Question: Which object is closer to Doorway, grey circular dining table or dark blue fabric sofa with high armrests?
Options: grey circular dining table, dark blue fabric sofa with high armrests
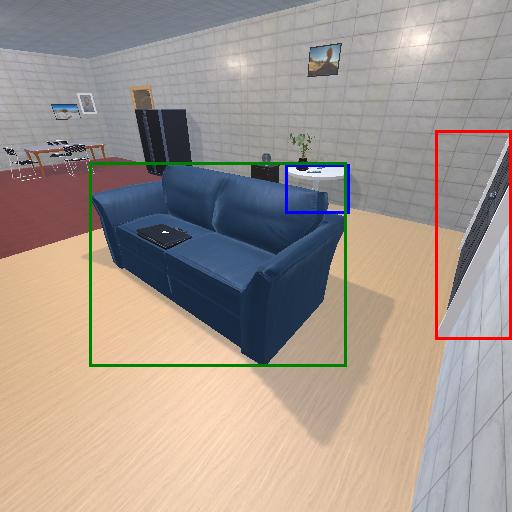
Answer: grey circular dining table